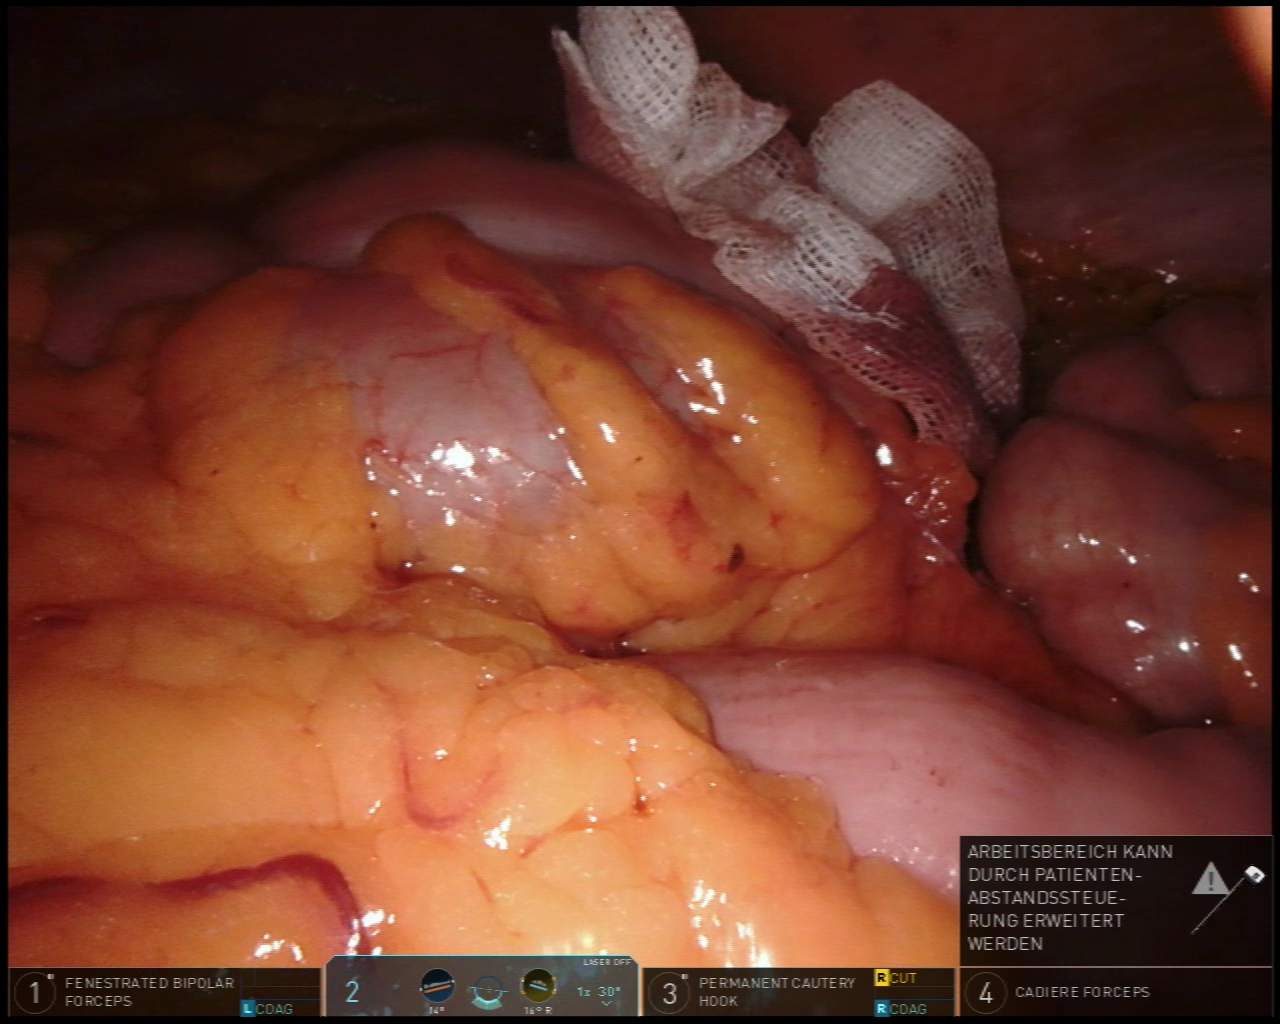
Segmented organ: colon
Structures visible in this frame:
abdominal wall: yes
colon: yes
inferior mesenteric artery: no
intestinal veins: no
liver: no
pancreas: no
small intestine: yes
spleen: no
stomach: no
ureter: no
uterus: no
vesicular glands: no